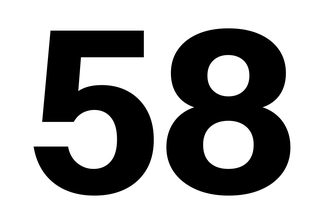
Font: InstrumentSans_Bold